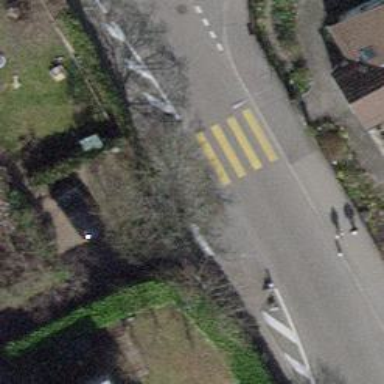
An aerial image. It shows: Marked zebra crossing on the road.